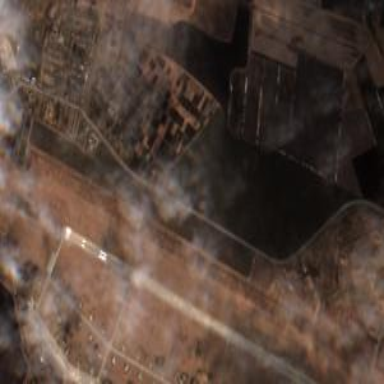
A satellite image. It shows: Concrete runway at the airport.